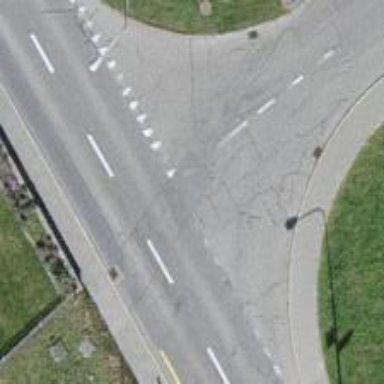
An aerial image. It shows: Road with "give way" sign.